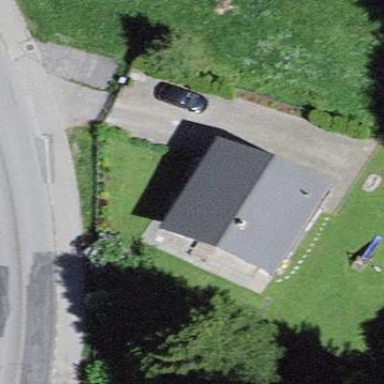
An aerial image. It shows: Simple house.